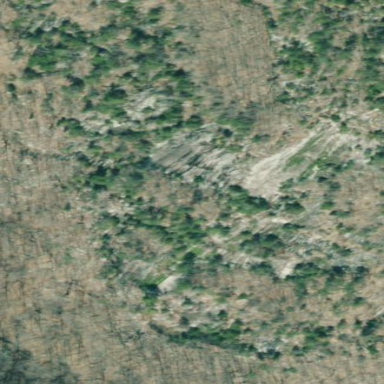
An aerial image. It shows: Landscape dominated by bare rock.